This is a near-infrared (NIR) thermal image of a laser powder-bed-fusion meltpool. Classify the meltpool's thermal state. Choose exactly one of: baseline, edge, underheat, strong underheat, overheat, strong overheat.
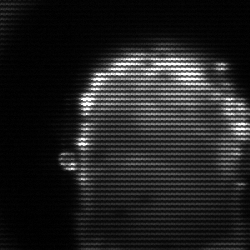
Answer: baseline